Question: In my current Eclipse config, src folder is not displayed the same way everywhere!
As you can see on screenshot below, com.WazaBe.BePlanes is shown as a package and tof.cv.mpp is shown as folder...
I really would like to understand where it went wrong and fix that.
Thank a lot for any help!

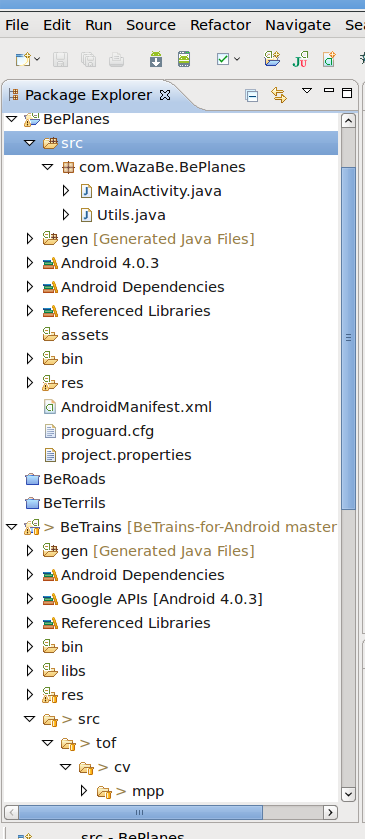
Answer: The problem is likely with configuring the 'build path' of the 'eclipse project'.
Do this:
'''
select the src folder > right click it > "Build Path" > "Use as Source Folder"
'''